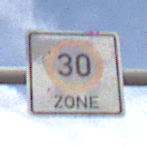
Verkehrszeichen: BeginnZone30
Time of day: Midday
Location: Outdoor (Nature)
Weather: PartlyCloudy
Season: NotSpecified
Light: Natural